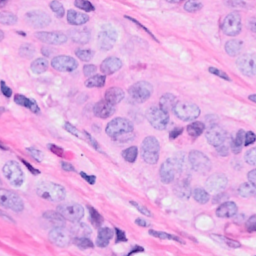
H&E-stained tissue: Breast